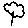
Label: tree